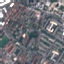
Land use / land cover class: Residential